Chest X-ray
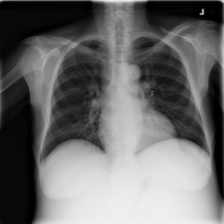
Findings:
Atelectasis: negative
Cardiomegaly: negative
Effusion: negative
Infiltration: negative
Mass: negative
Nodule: negative
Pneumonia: negative
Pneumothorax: negative
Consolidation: negative
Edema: negative
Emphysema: negative
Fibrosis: negative
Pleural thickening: negative
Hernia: negative